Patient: sex F, age 38
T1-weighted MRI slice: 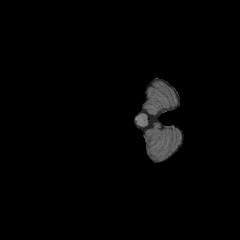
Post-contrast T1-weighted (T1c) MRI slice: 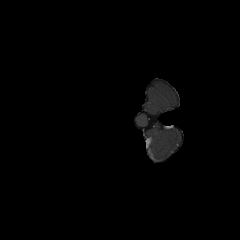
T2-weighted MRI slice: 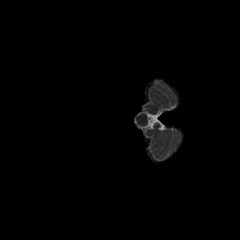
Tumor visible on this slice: no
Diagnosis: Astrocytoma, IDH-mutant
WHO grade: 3